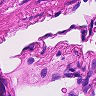
Metastatic tissue present: no